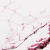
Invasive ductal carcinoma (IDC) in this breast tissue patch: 0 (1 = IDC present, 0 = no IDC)